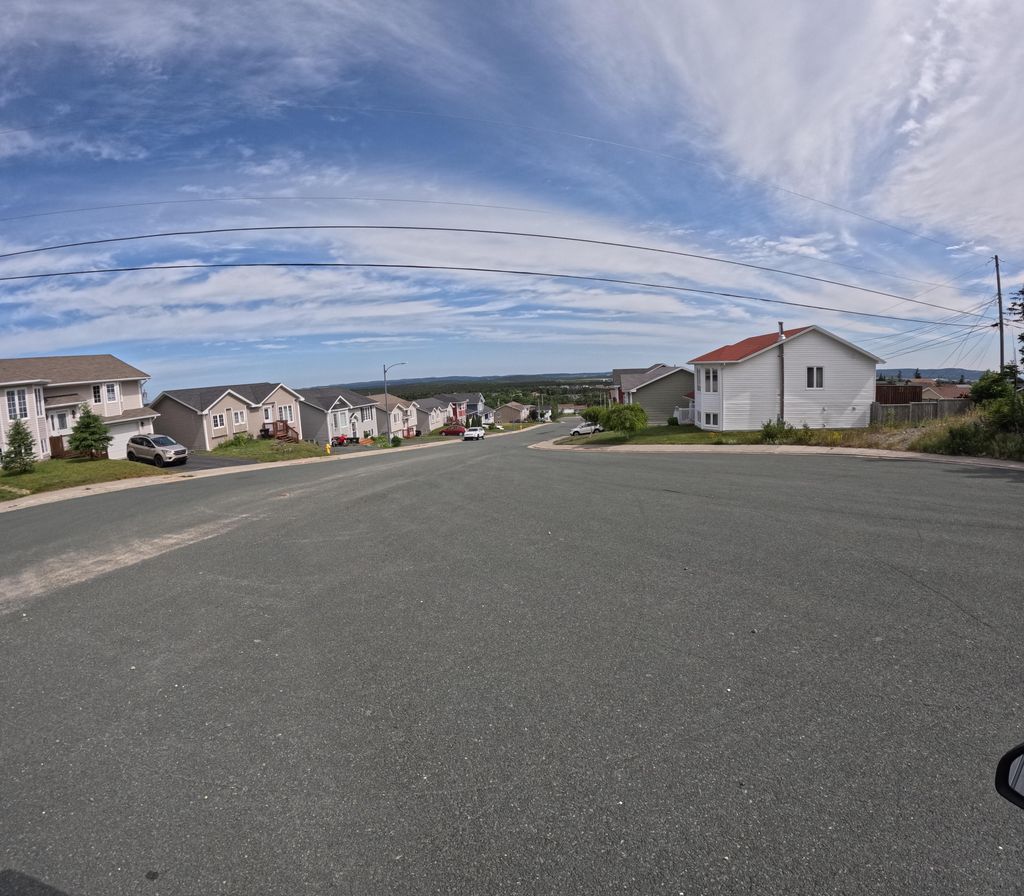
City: st_johns